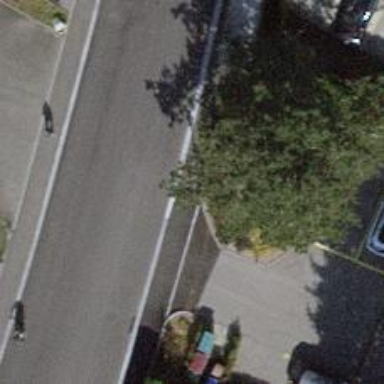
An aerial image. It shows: Sidewalk.